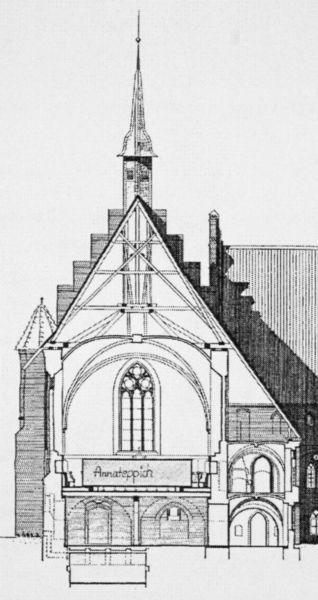
Titel: Kloster Wienhausen (Zisterzienserkloster)
Standort: Wienhausen (EU - D - Nds)
Schlagwörter: schatten, weiß, fenster, licht, profil, schwarz, skizze, säulen, tür, zeichnung, dach, gebäude, haus, architektur, kirche, front, gotik, turm, turmspitze, schiff, schrift, bogen, fassade, giebel, rundbogen, deutsch, bögen, eingang, keller, gewölbe, rippen, druck, schwarz weiß, stich, altar, portale, gotisch, obergaden, spitzbögen, kapelle, fachwerk, querschnitt, sakral, masswerk, abriss, fundament, kirchenfenster, kappelle, kappele, gorik, emporium, annateppich, spitzbognrfenster